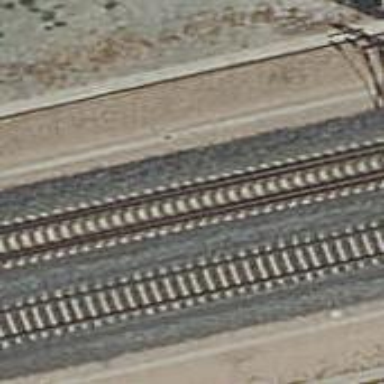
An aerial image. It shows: Railway track with contact lines for electrification.